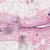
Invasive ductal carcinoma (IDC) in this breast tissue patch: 0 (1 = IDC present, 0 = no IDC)